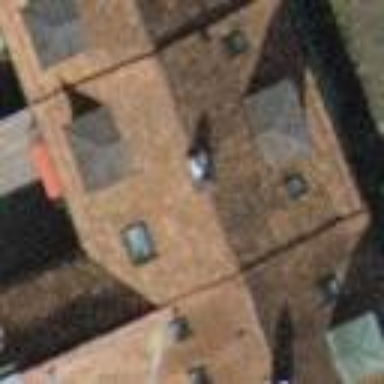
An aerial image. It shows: Gabled house with tile roof. The roof orientation is across the building.